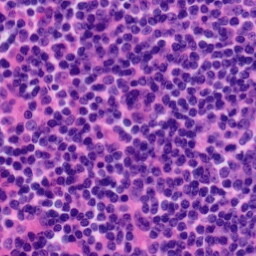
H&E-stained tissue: Tonsil